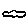
Label: cloud